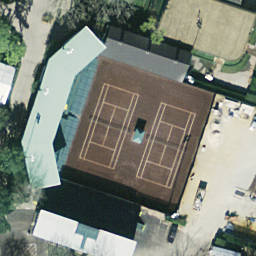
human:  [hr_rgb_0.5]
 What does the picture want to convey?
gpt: tennis court